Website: macys
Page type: review-order
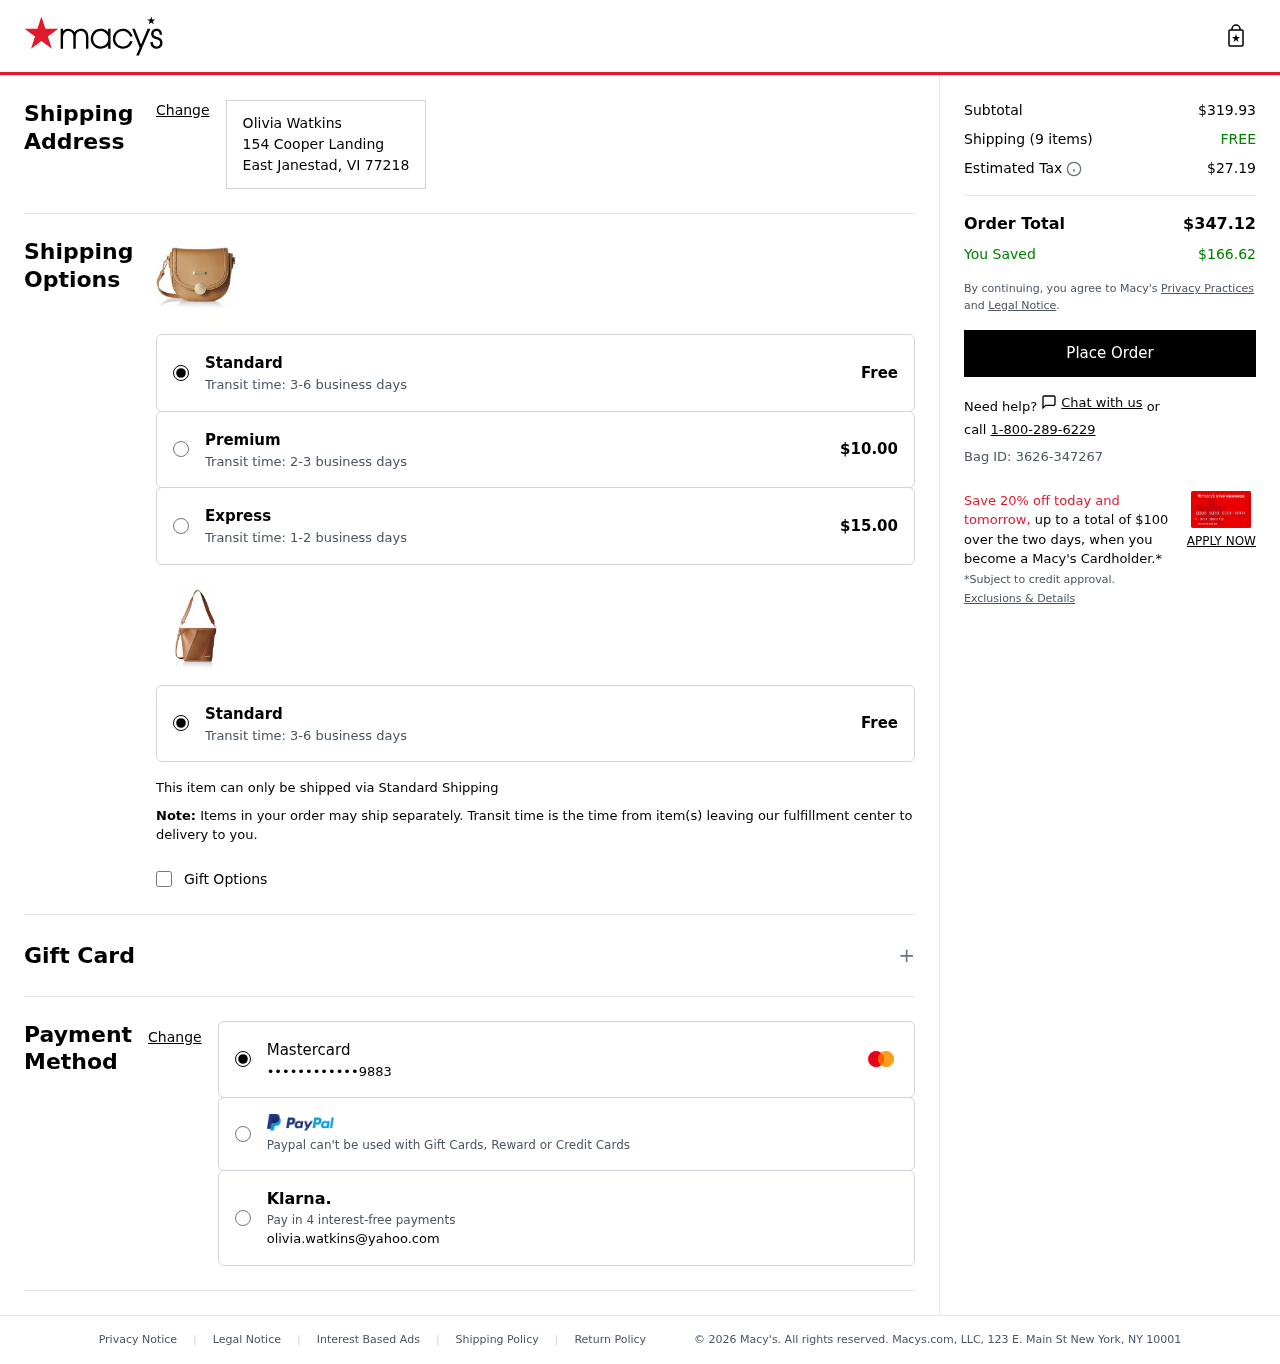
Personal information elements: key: PII_CARD_LAST4
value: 9883
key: PII_CARD_TYPE
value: Mastercard
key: PII_CITY
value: East Janestad
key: PII_EMAIL
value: olivia.watkins@yahoo.com
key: PII_FULLNAME
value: Olivia Watkins
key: PII_POSTCODE
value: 77218
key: PII_STATE_ABBR
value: VI
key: PII_STREET
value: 154 Cooper Landing
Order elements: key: ORDER_SUBTOTAL
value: $319.93
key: ORDER_NUM_ITEMS
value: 9
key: ORDER_SHIPPING_COST
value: FREE
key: ORDER_TAX
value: $27.19
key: ORDER_TOTAL
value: $347.12
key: ORDER_SAVINGS
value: $166.62
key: ORDER_BAG_ID
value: Bag ID: 3626-347267